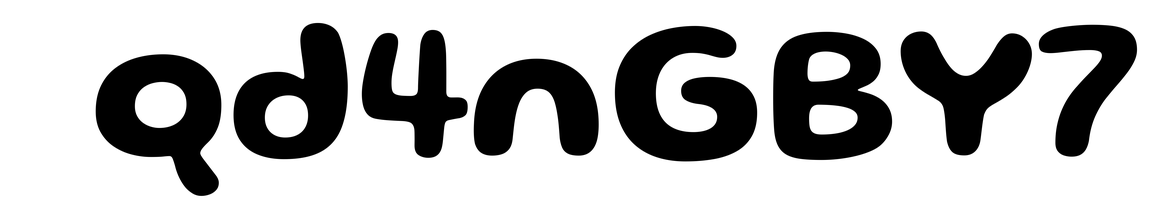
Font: Gluten_SemiBold